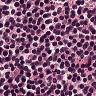
Metastatic tissue present: no